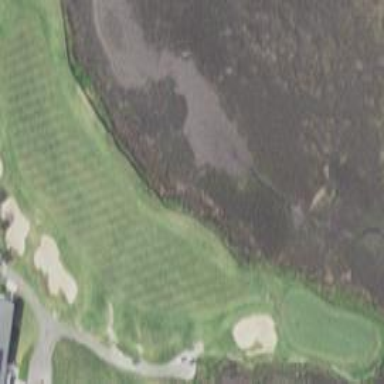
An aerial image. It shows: Golf fairway in the image.